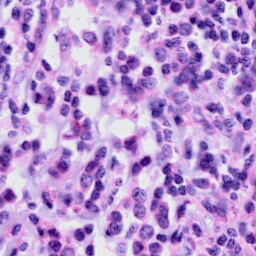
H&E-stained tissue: Cervix